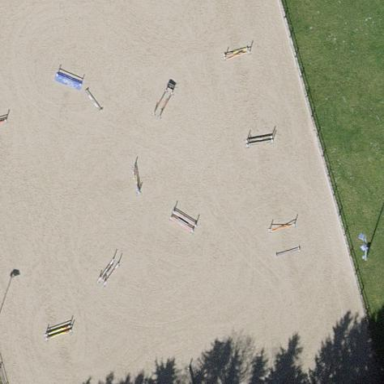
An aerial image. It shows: Equestrian pitch for leisure land sports.